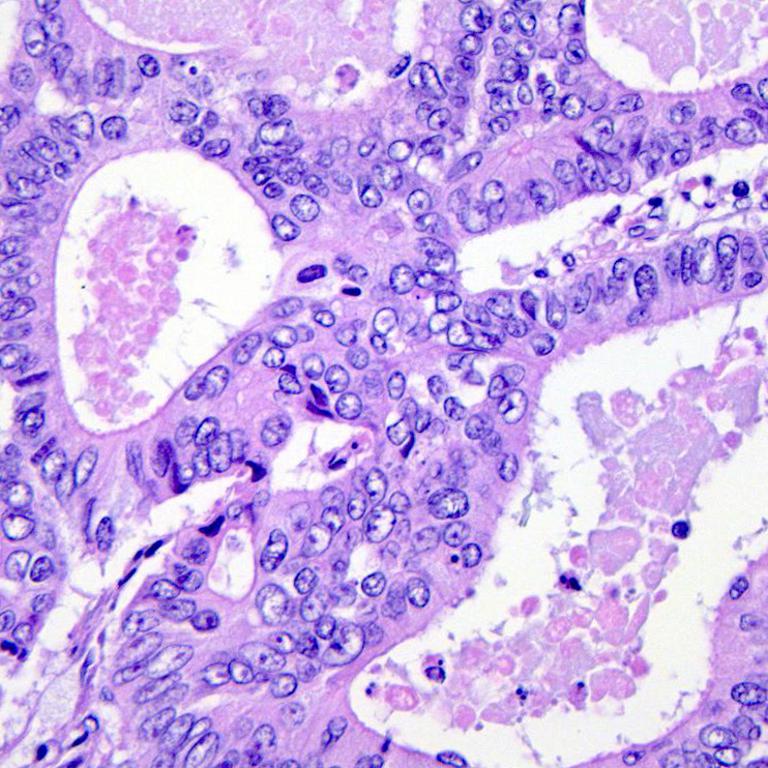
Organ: colon
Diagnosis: adenocarcinomas